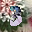
Label: 3